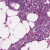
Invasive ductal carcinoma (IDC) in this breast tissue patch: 1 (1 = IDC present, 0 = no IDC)